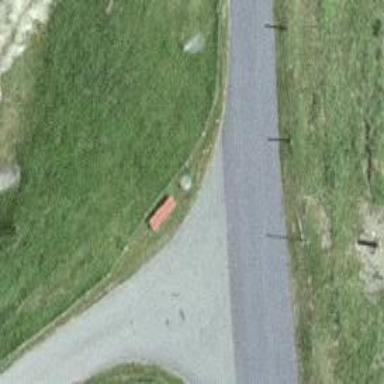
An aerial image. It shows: Red bench.